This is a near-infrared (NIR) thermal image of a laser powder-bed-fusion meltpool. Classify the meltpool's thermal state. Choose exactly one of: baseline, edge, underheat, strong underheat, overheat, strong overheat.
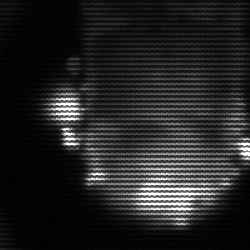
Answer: baseline